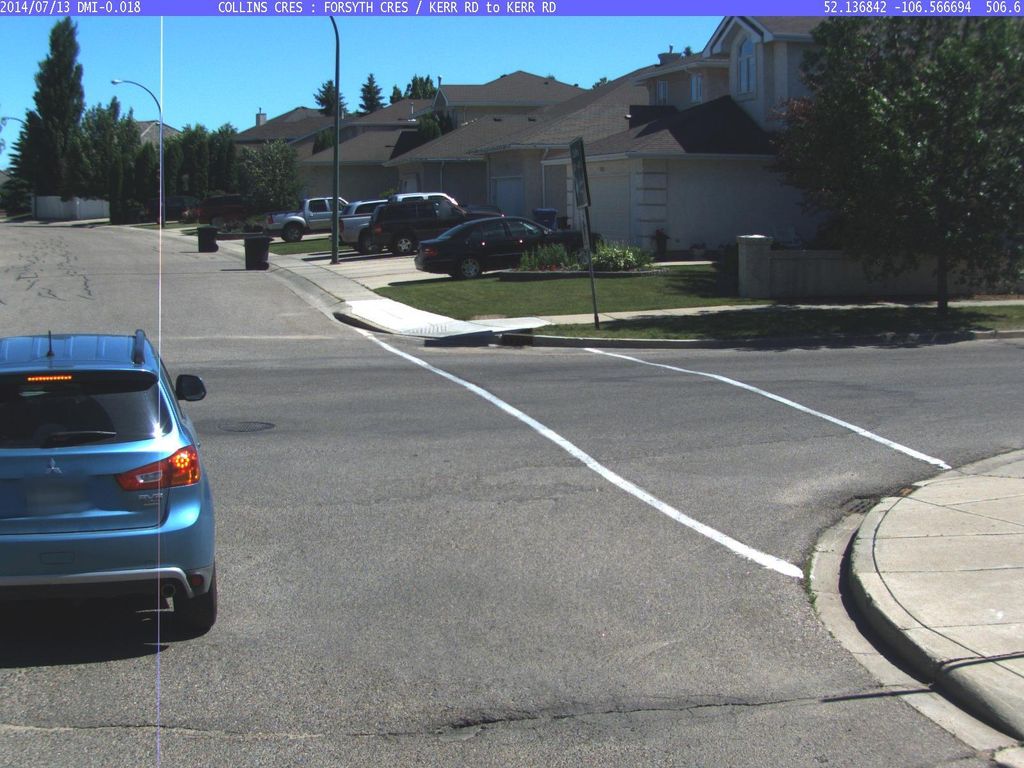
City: saskatoon